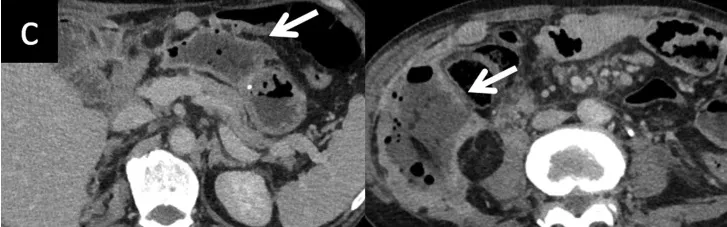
Day42 of hospitalization showing gradual transformation of ascites into an abdominal abscess (arrow).
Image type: radiology (ct)